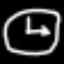
Label: clock